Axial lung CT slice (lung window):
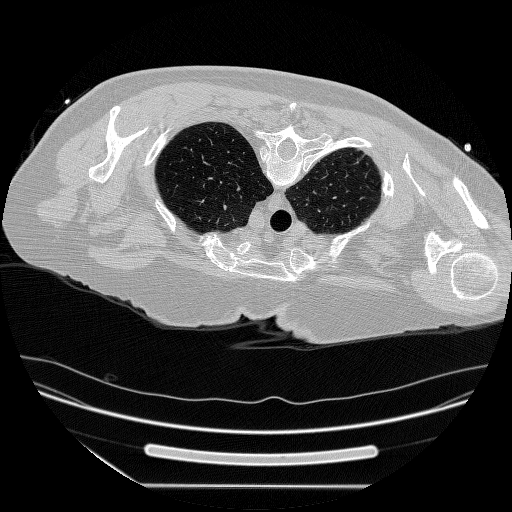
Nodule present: no